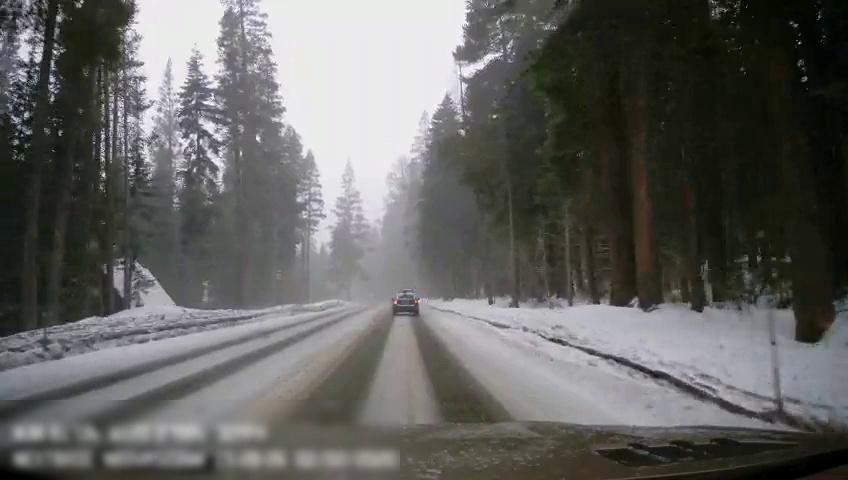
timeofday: Day
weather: Snowy
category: Drivable Space
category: Vehicles | SUV